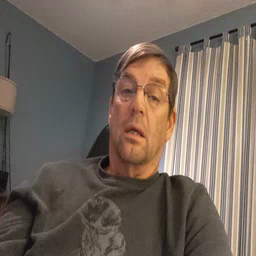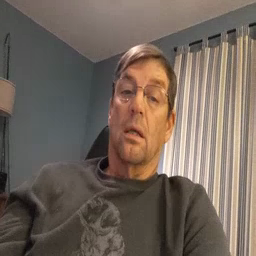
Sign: TV